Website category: book
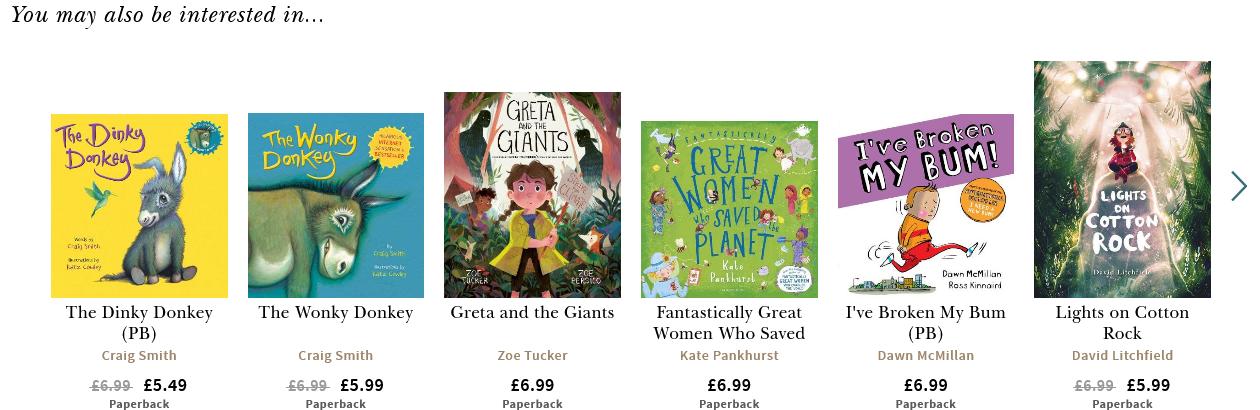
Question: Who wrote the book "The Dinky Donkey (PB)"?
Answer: Craig Smith

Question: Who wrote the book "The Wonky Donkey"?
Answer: Craig Smith

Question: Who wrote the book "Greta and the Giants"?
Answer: Zoe Tucker

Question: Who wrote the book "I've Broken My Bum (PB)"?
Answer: Dawn McMillan

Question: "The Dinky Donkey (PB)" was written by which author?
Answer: Craig Smith

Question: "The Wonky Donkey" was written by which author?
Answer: Craig Smith

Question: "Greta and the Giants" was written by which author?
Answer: Zoe Tucker

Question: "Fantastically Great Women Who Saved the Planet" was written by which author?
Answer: Kate Pankhurst

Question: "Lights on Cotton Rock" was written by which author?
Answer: David Litchfield

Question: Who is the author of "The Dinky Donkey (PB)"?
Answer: Craig Smith

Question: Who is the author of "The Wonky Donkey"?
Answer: Craig Smith

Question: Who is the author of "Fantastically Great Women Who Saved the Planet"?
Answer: Kate Pankhurst

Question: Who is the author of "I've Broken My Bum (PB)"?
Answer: Dawn McMillan

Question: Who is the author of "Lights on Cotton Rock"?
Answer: David Litchfield

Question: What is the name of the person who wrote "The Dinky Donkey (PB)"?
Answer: Craig Smith

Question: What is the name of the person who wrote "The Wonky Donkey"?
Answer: Craig Smith

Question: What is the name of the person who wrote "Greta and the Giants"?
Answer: Zoe Tucker

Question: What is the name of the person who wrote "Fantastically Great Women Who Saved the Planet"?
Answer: Kate Pankhurst

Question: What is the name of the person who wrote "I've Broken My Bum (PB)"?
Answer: Dawn McMillan

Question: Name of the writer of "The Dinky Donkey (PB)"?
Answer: Craig Smith

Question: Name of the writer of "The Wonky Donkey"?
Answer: Craig Smith

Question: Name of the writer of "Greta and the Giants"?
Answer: Zoe Tucker

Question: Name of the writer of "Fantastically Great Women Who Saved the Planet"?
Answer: Kate Pankhurst

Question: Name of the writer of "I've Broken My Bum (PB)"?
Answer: Dawn McMillan

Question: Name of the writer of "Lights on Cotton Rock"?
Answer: David Litchfield

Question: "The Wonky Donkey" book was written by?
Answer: Craig Smith

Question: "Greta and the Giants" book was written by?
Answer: Zoe Tucker

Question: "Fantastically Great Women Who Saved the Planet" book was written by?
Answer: Kate Pankhurst

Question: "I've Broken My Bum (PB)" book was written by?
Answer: Dawn McMillan

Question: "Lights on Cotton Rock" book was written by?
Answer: David Litchfield

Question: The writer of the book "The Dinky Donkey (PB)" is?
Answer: Craig Smith

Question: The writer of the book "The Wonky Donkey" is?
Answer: Craig Smith

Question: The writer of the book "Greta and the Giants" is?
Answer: Zoe Tucker

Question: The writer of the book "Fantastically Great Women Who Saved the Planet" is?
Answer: Kate Pankhurst

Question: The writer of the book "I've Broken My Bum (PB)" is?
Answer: Dawn McMillan

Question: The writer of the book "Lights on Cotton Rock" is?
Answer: David Litchfield

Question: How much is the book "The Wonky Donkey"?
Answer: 5.99

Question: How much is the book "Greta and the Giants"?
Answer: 6.99

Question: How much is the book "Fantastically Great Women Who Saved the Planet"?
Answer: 6.99

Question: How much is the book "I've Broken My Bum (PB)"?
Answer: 6.99

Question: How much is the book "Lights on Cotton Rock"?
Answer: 5.99

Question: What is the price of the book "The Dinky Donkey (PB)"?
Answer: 5.49

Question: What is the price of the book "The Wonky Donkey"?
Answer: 5.99

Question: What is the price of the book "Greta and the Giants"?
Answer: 6.99

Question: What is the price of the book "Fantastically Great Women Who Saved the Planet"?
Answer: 6.99

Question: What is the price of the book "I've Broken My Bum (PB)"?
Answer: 6.99

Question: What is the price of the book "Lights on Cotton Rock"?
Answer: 5.99

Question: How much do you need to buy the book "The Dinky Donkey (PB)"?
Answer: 5.49

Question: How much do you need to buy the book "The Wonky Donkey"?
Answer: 5.99

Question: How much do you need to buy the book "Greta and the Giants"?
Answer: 6.99

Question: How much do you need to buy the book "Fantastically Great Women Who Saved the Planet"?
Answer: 6.99

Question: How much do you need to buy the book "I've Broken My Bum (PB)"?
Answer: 6.99

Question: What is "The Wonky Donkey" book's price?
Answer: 5.99

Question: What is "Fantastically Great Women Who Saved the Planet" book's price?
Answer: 6.99

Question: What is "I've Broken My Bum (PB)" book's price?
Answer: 6.99

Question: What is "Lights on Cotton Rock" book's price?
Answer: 5.99

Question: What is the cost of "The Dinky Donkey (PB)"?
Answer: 5.49

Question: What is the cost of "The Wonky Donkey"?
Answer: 5.99

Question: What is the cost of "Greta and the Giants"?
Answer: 6.99

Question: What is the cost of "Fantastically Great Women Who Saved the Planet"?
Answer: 6.99

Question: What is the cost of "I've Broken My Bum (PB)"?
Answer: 6.99

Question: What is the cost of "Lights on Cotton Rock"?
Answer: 5.99

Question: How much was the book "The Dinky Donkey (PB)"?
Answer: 5.49

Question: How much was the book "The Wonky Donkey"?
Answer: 5.99